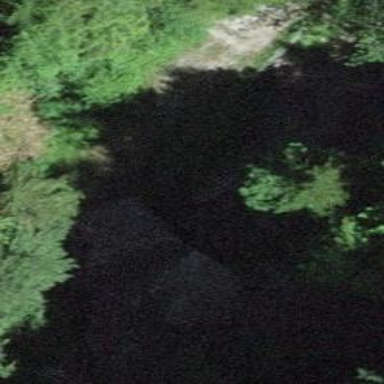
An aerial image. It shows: Culvert tunnel.